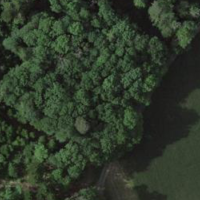
EUNIS habitat code: 44
Species observed at this site:
Linaria vulgaris
Campanula trachelium